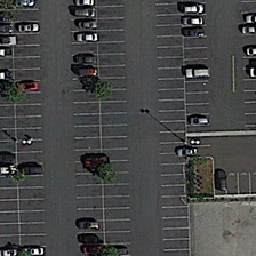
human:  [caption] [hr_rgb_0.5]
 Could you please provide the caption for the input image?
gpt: There are only a few parking lots.

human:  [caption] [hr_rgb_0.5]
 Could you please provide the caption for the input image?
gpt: Parking is only parking.

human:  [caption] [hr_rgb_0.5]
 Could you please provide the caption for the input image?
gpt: Just a few parking spaces in the parking lot.

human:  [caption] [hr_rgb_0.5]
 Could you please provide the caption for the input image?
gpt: there is a tree intervals are parking lot .

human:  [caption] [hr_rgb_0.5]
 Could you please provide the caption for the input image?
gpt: Just a few parking lots.